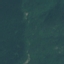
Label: Forest